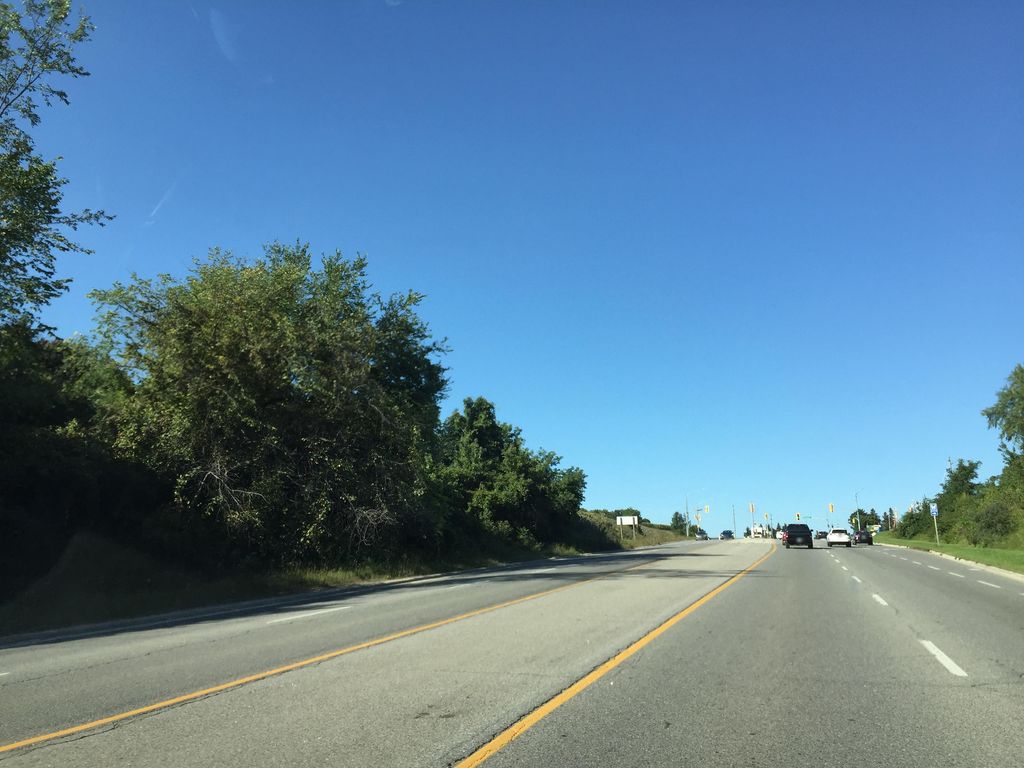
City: kitchener-waterloo